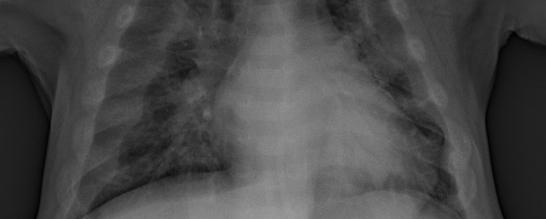
Diagnosis: PNEUMONIA